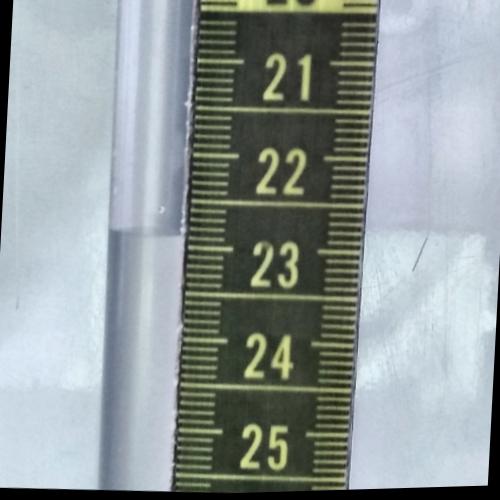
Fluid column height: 22.9 cm